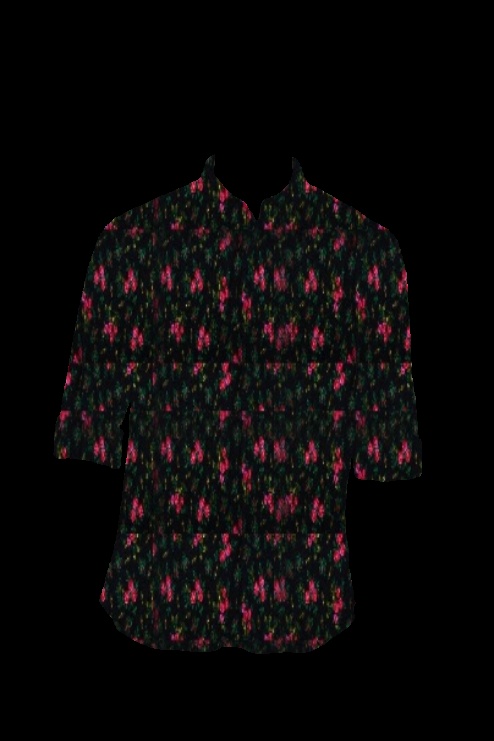
black pink floral print tee